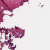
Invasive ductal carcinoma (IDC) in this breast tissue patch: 0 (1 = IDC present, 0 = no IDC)